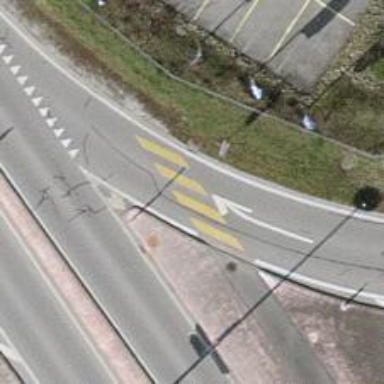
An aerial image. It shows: Uncontrolled zebra crossing with notable zebra markings.